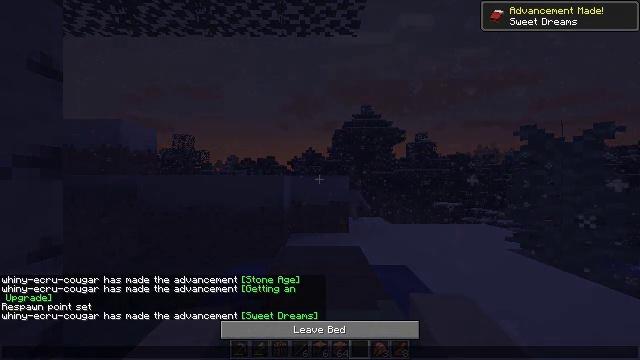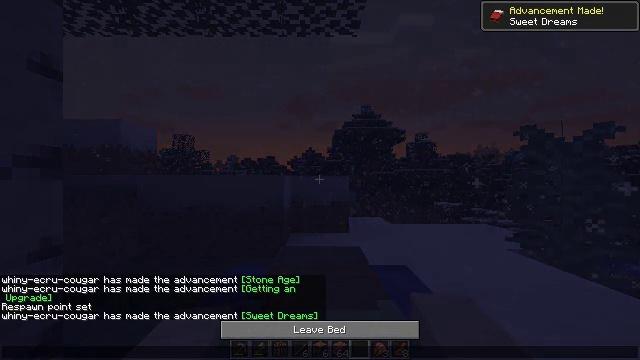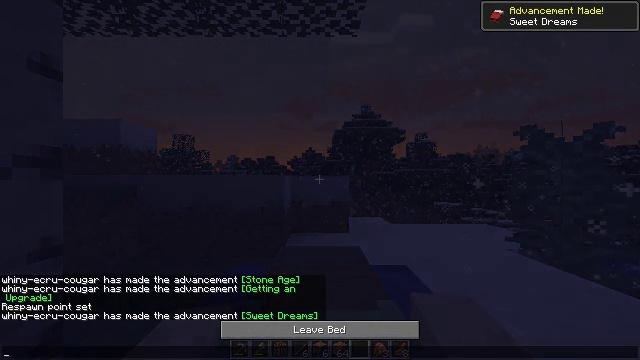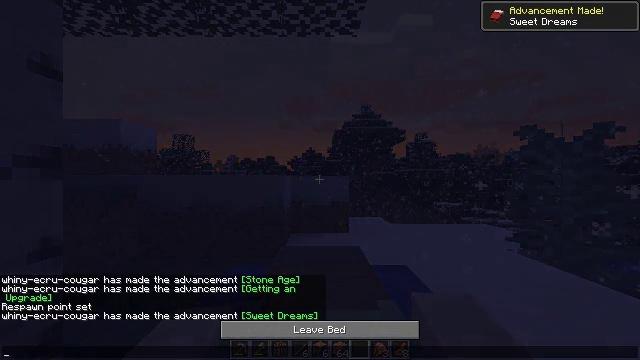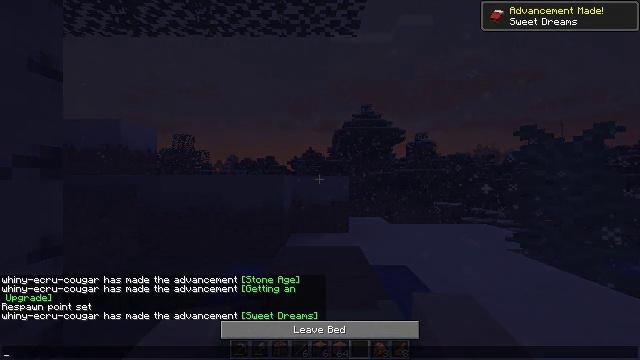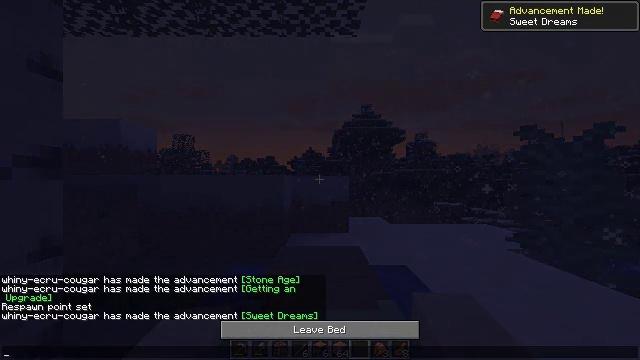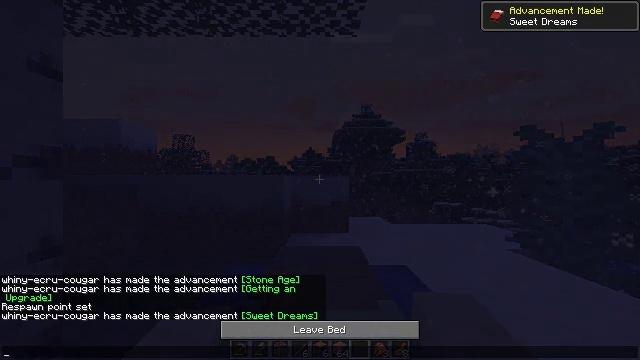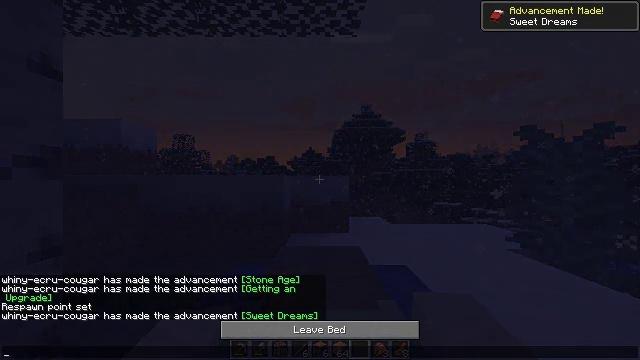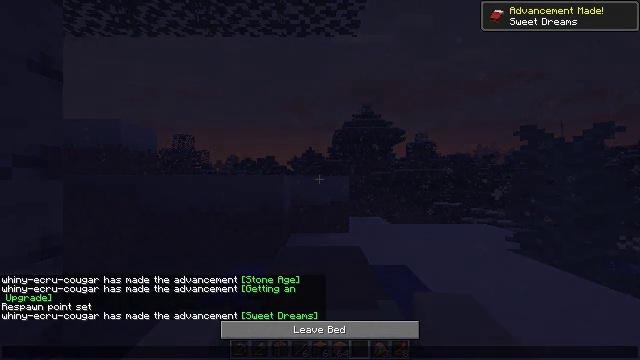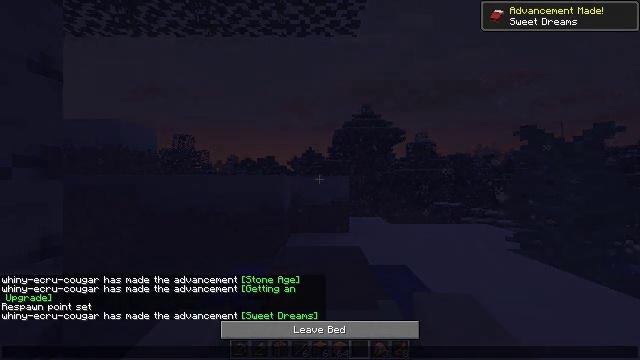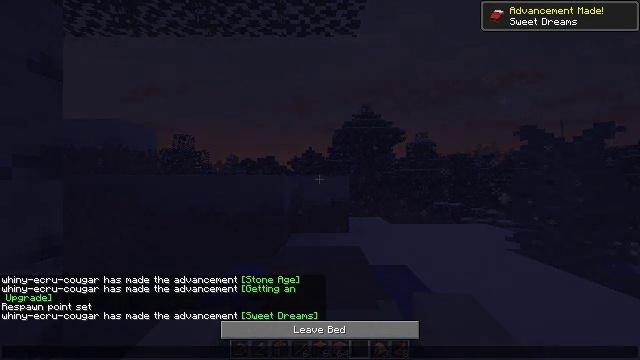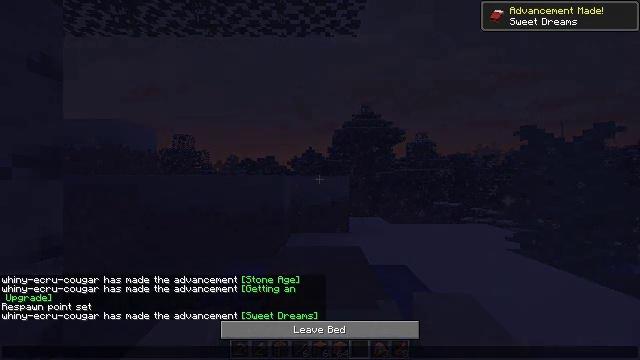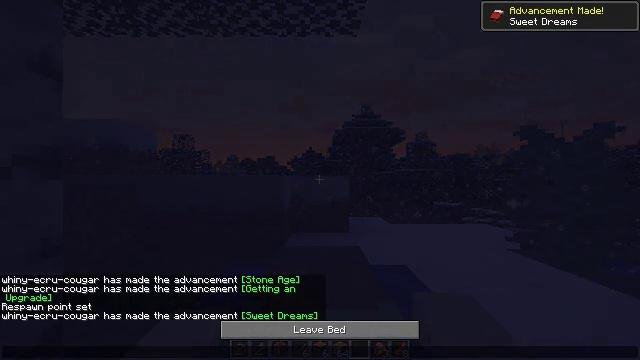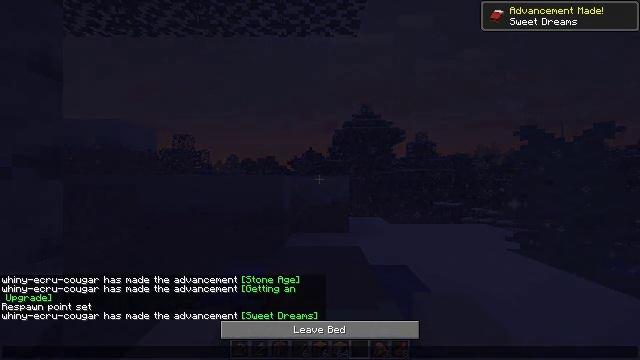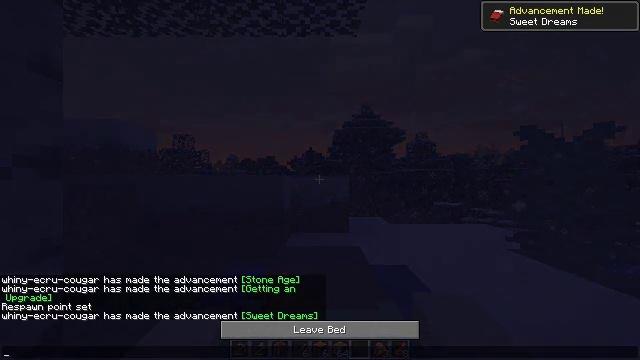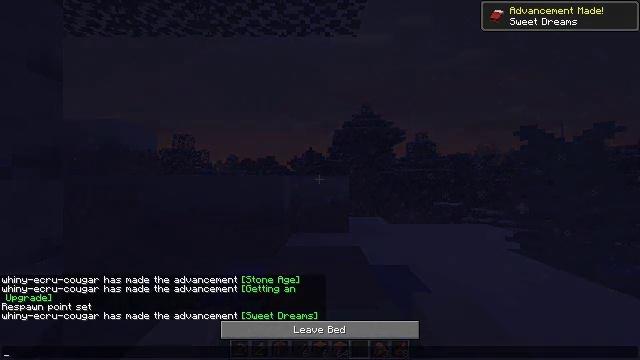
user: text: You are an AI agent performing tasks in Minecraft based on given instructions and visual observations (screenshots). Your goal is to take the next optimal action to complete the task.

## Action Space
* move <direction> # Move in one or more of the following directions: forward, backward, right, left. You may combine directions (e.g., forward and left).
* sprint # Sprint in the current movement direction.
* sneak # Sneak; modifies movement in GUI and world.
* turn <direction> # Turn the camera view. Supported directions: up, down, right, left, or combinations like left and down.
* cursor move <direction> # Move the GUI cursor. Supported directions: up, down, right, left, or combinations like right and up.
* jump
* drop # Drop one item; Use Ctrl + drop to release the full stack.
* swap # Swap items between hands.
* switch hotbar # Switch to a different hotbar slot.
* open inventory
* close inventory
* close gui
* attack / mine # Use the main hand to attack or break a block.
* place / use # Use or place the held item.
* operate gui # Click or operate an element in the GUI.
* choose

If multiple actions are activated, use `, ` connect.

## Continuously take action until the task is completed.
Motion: motion action
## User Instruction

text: Break the blue bed to move it.
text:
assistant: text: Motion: no_op
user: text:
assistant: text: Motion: cursor move right and up
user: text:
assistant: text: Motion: cursor move right and up
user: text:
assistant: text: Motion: cursor move right and up
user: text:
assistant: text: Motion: cursor move right
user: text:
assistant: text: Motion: no_op
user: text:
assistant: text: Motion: cursor move left and down
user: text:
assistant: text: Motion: cursor move left and down
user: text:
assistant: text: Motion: cursor move left and down
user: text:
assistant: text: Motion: cursor move left and down
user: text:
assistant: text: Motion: cursor move left and down
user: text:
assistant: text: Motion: cursor move left and down
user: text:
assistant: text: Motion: cursor move right
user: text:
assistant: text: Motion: cursor move right and up
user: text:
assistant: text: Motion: cursor move right and up
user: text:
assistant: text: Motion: cursor move right and up
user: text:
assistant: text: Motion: cursor move right and up
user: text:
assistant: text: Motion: cursor move right
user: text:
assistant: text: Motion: no_op
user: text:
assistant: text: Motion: turn left and down, close gui
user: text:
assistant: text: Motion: turn left and down
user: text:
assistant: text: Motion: turn left and down
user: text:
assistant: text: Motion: turn left and down
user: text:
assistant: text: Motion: turn left and down
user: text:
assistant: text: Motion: turn left
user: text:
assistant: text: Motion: turn right and up
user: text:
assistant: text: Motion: turn right and up
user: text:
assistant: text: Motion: turn right and up
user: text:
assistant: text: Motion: turn right
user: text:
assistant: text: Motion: turn right and up